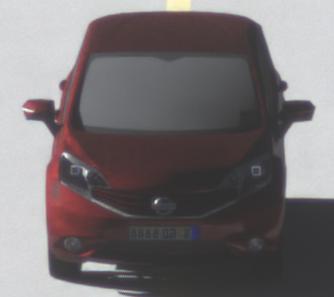
Make: Nissan
Model: Note 1.2
Detailed model: Note (E12) (10/13 - 12/16)
Model produced from: 2013/10
Model produced until: 2015/09
Doors: 5
Color: red
Road condition: dry road
Daytime: morning or afternoon
Contrast: high contrast